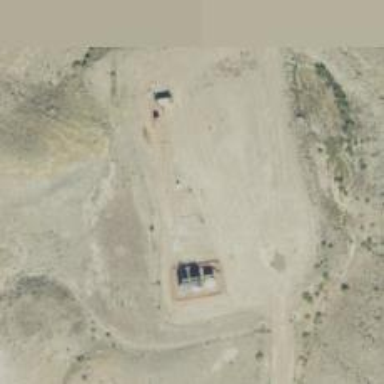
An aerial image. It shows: Petroleum well.